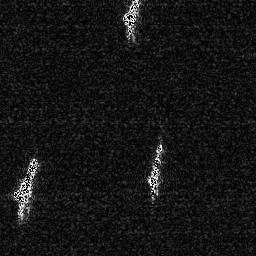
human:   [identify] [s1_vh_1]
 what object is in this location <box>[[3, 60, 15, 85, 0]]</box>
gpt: <ref>1 large ship at the bottom left</ref>